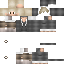
A male human skin with medium skin, wearing brown long hair dressed in a blue suit and brown pants, featuring a closed mouth.